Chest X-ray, PA view. Patient: 41 years old, sex F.
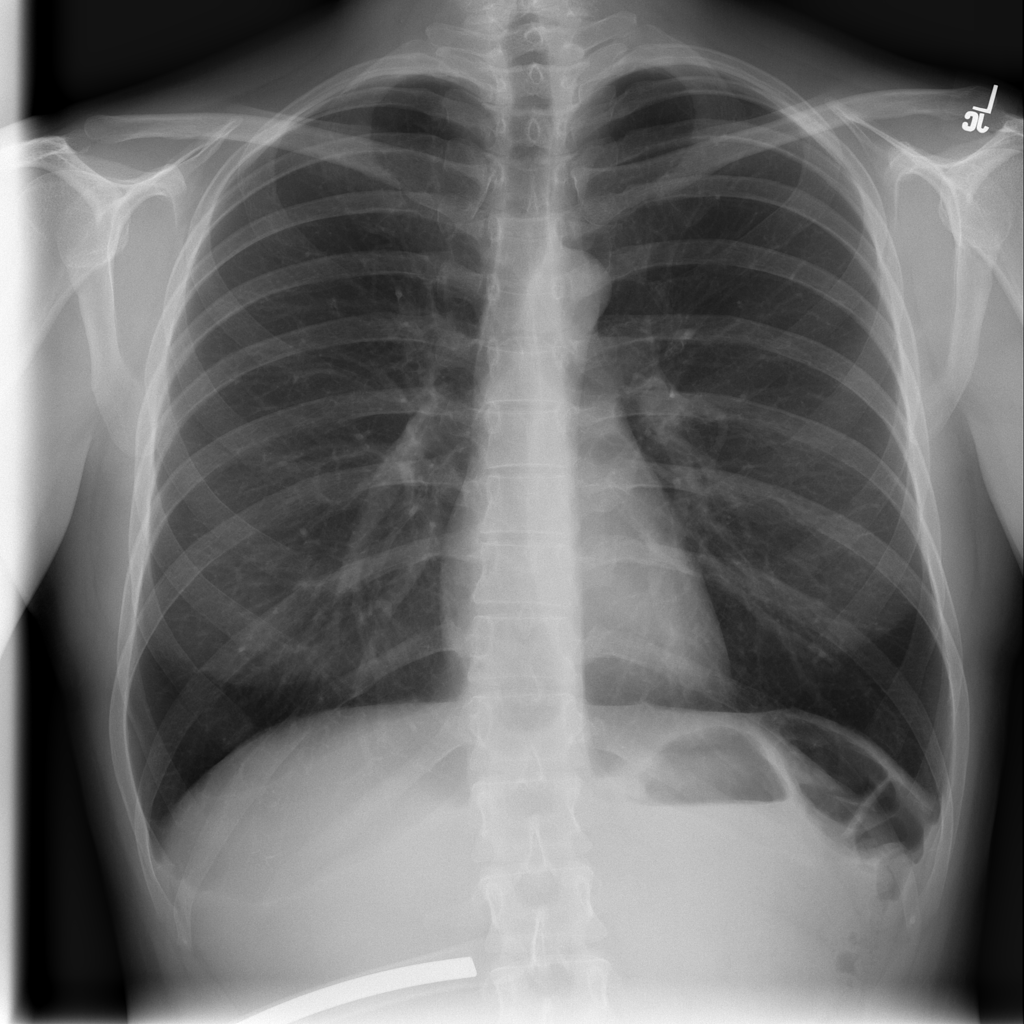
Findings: No Finding